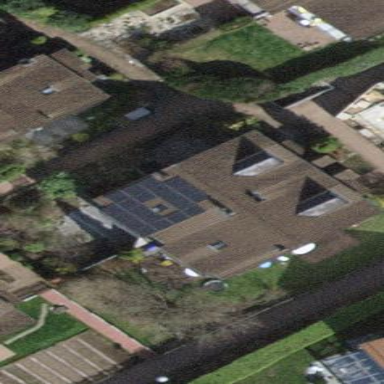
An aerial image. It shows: Simple and straightforward house.